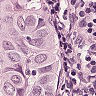
Metastatic tissue present: yes